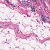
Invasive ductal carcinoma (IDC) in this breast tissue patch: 0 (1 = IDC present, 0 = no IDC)